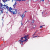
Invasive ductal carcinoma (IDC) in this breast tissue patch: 0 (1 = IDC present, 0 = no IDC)